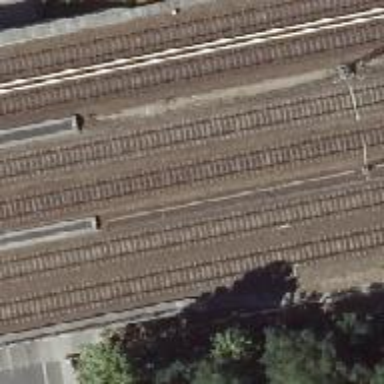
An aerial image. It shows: Railway track with contact line for electrification.